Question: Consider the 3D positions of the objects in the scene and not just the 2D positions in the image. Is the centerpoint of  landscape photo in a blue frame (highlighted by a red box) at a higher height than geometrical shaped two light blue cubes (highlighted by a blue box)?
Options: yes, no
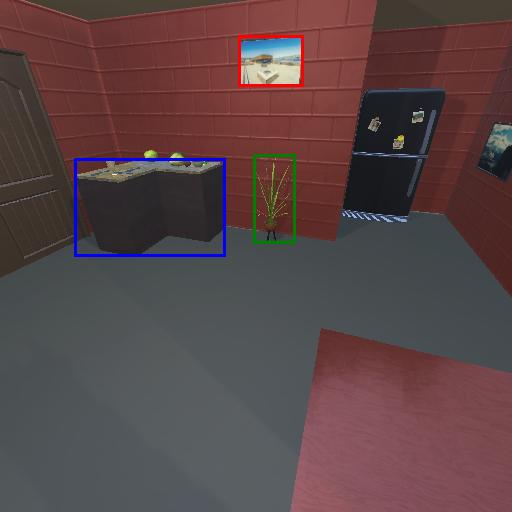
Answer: yes